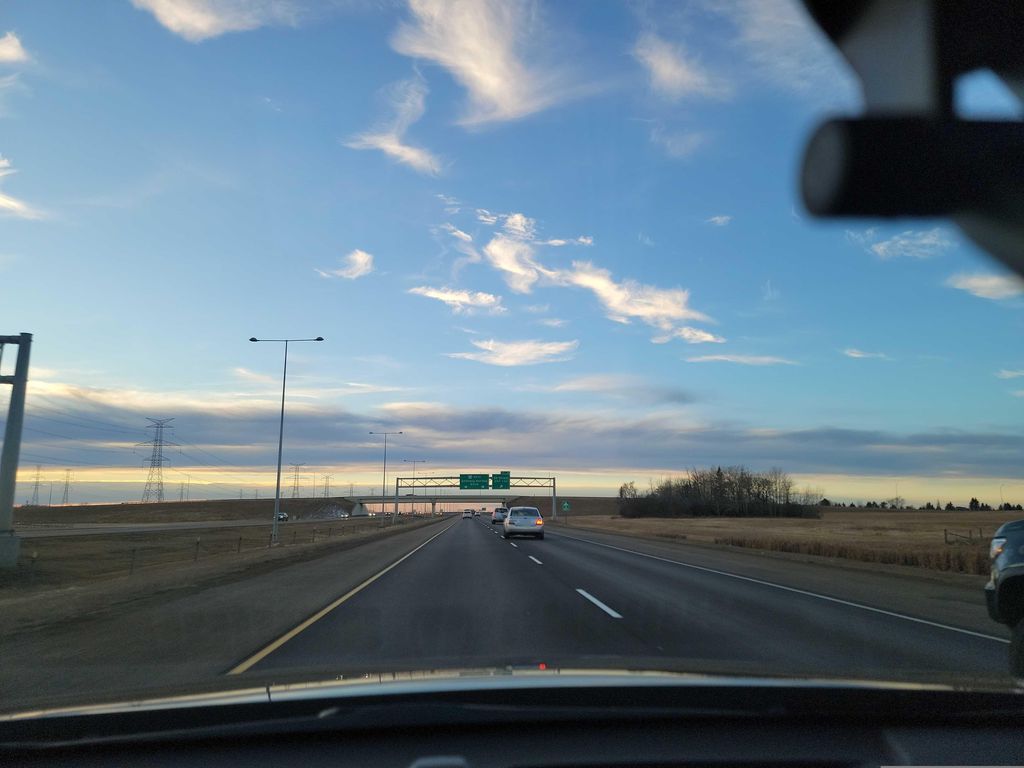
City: edmonton